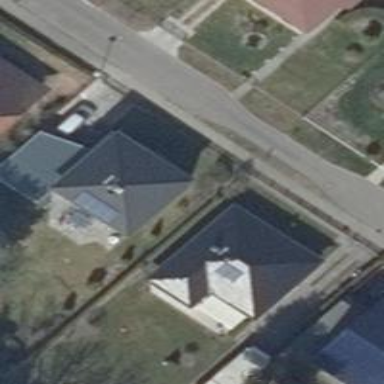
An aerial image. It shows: Detached building with pyramidal roof shape.